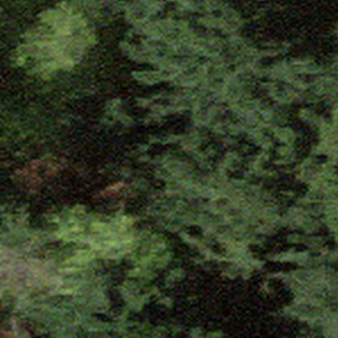
Label: other